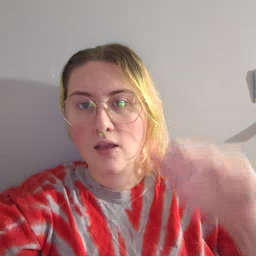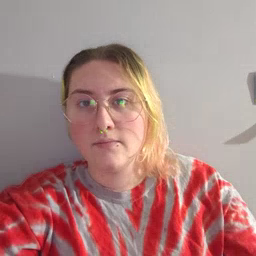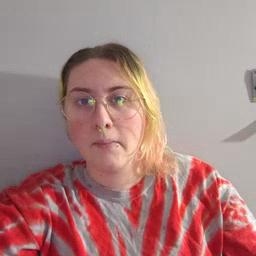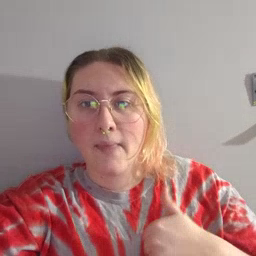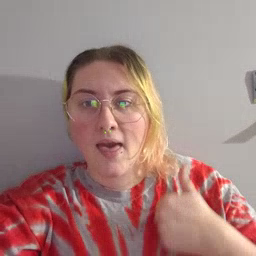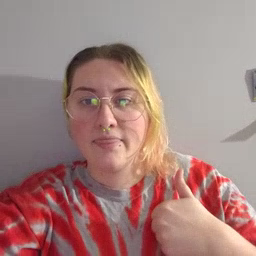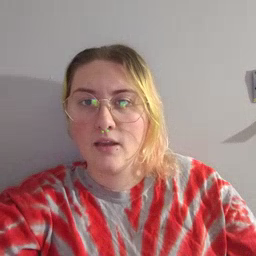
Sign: bath